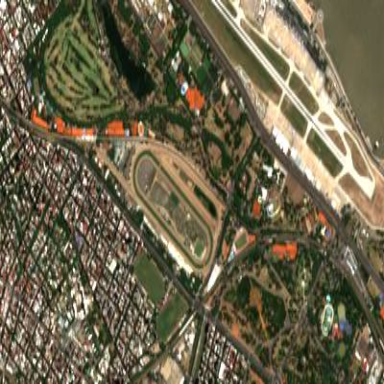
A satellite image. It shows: Stadium known for horse racing events.